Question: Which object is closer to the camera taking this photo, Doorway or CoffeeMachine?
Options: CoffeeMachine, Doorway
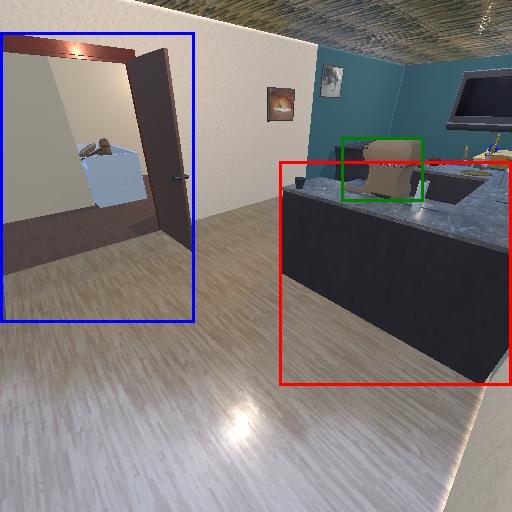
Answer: CoffeeMachine